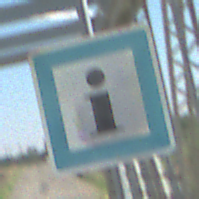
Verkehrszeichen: Informationsstelle
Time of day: MorningAfternoon
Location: Outdoor (Special)
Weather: Clear
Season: NotSpecified
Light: Natural